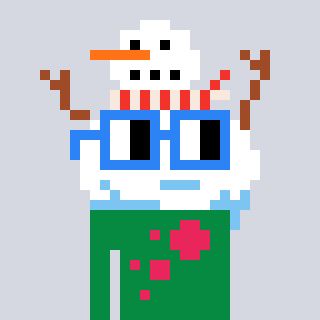
a pixel art character with square blue glasses, a snowman-shaped head and a green-colored body on a cool background